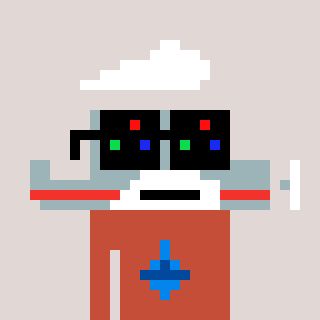
a pixel art character with square black sunglasses, a plane-shaped head and a rust-colored body on a warm background